Field crop: tomato
Growth stage: 2
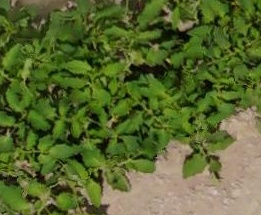
Species: tomato